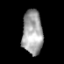
Tissue: prostate
Cell type: T cells
Senescence score: 0.3306
Nuclear area (px): 879
Mean DAPI intensity: 163.289